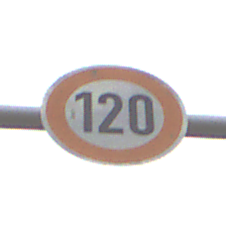
Verkehrszeichen: Geschwindigkeit120
Umgebung: Outdoor, Nature
Tageszeit: MorningAfternoon
Wetter: Overcast
Licht: Natural
Jahreszeit: NotSpecified
Kontrast: LowContrast